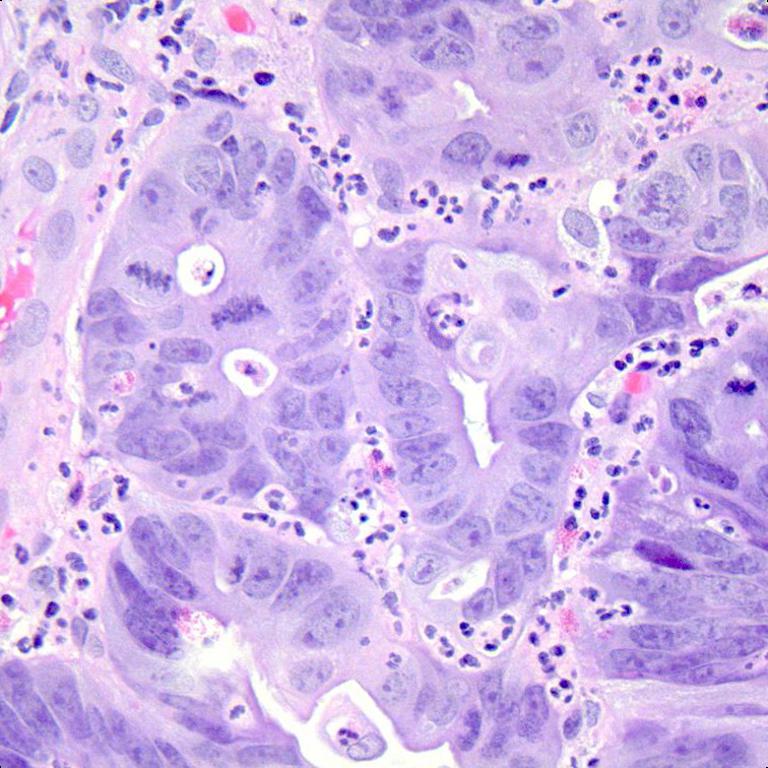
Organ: colon
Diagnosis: adenocarcinomas